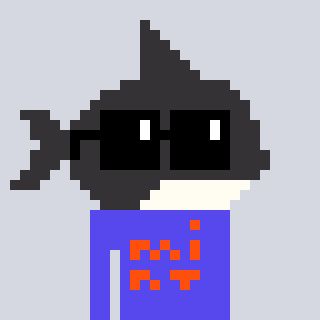
a pixel art character with square black sunglasses, a orca-shaped head and a computerblue-colored body on a cool background